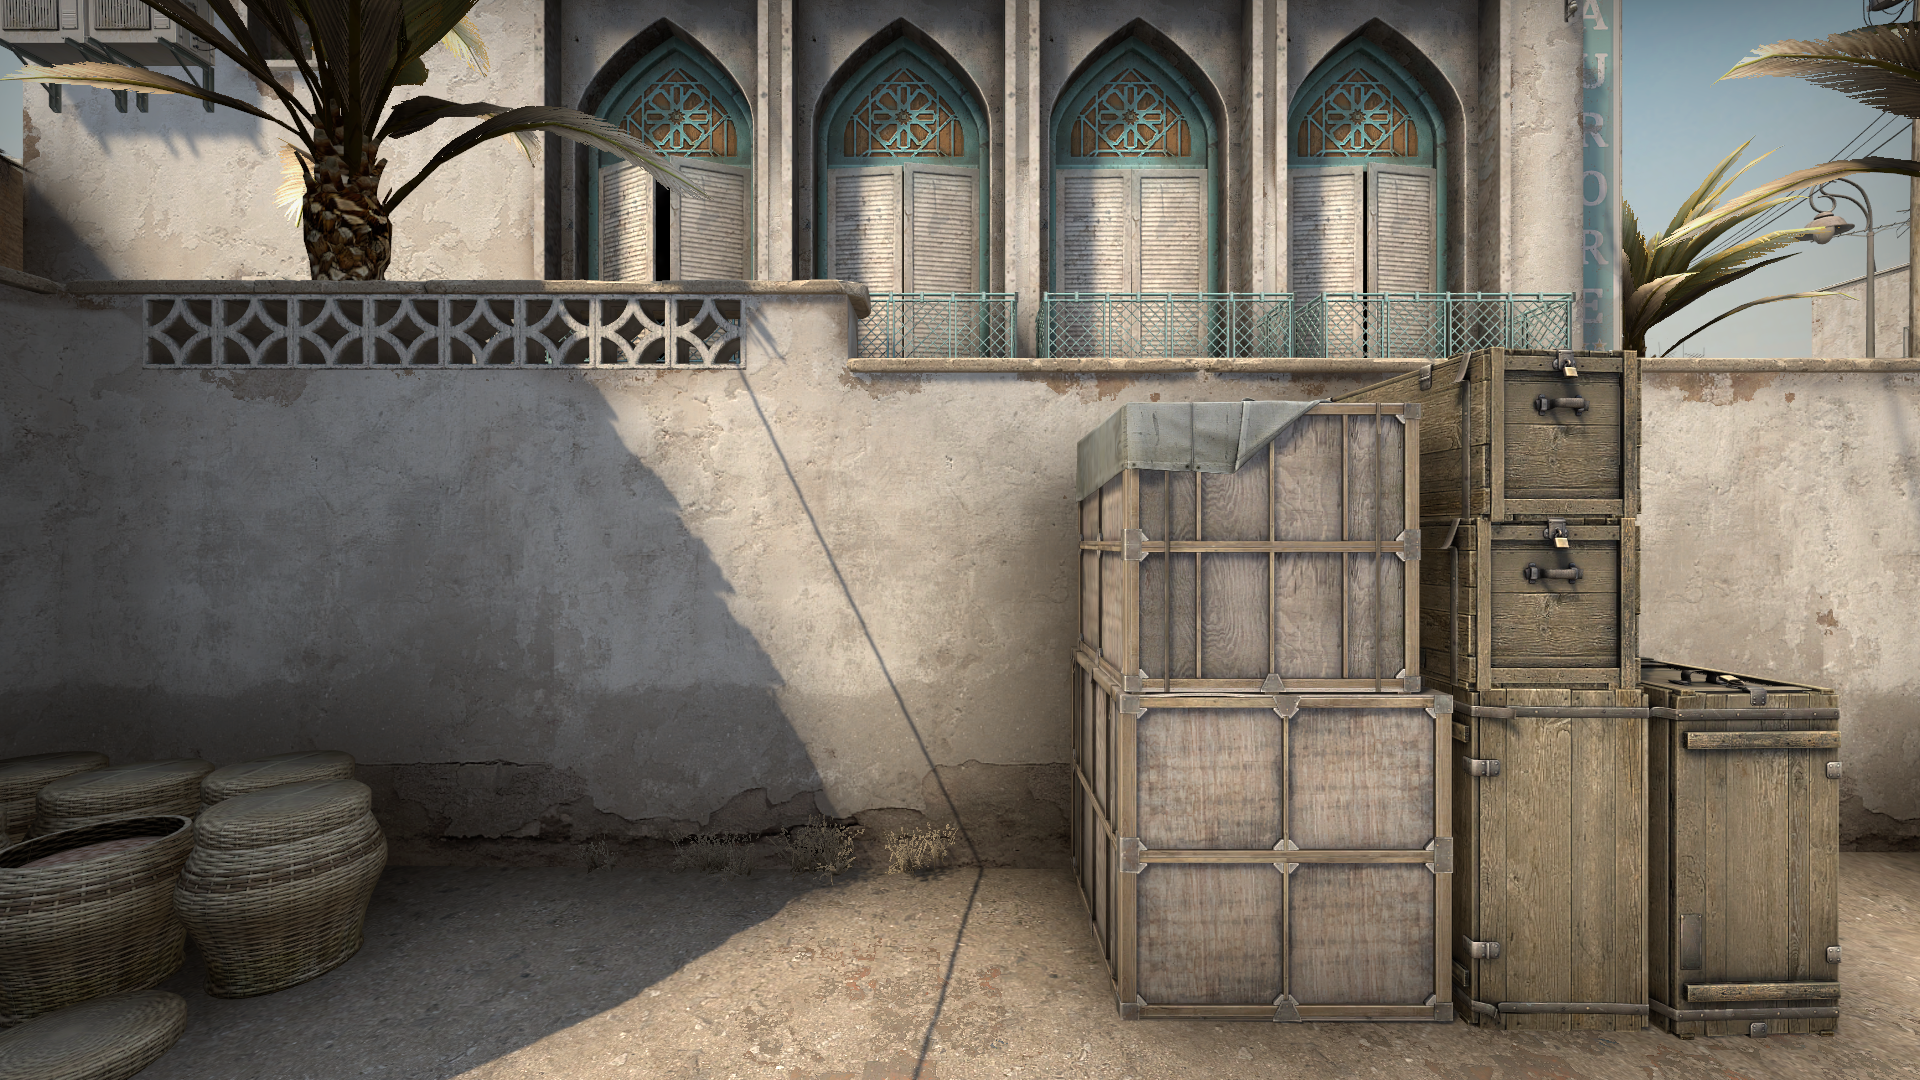
Map: de_dust2